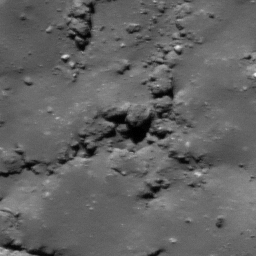
Pit: Tycho 29b
Host crater: Tycho
Host type: impact_melt
Lunar coordinates: latitude -42.847, longitude 348.542